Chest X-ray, PA view. Patient: 41 years old, sex M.
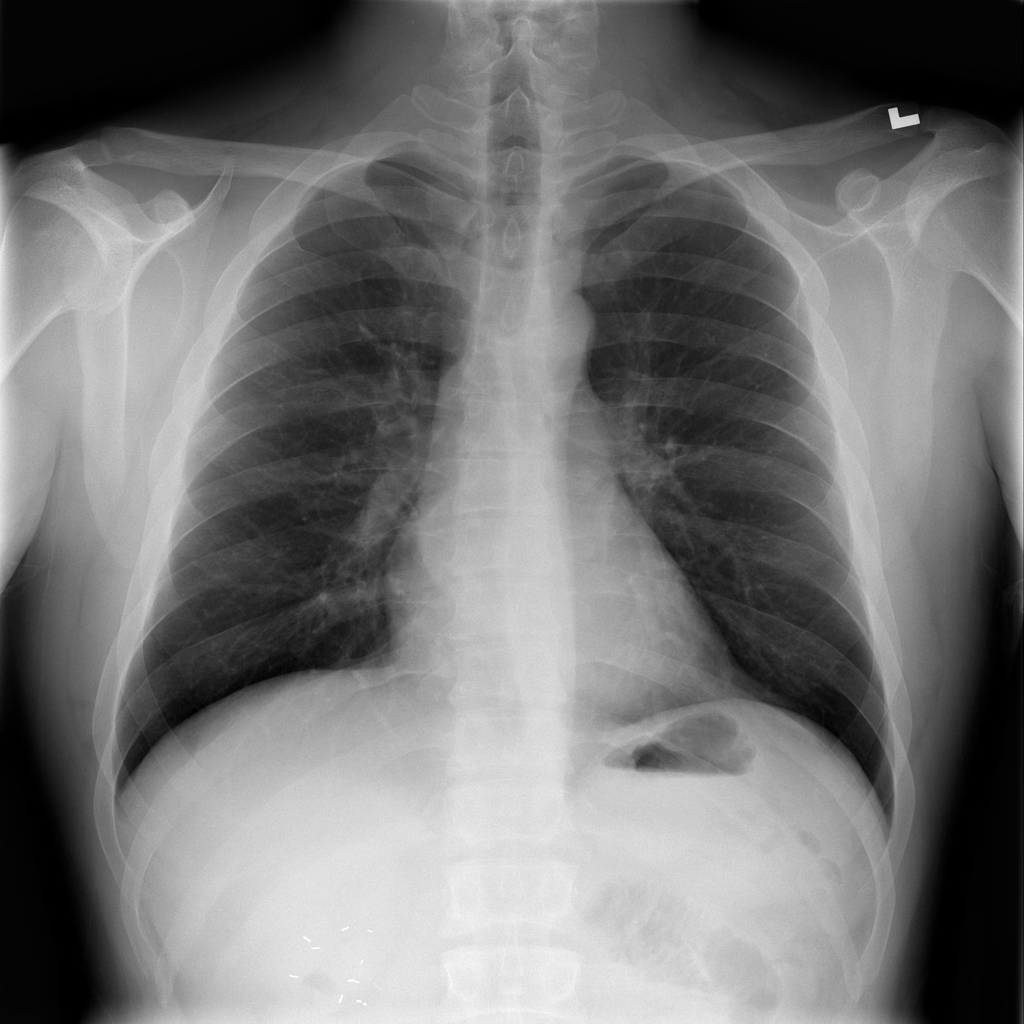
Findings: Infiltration